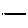
Label: line